Question: I'm getting this error:

With this code:
'''
-(void)lowerGUI {
[mainGUI.layer addAnimation:guiLower forKey:@"transform.translation.y"];
'''
}
I have a UIView which I'm animating up and down to move it out of the way if needed. I've set up my animation in viewDidLoad:
'''
guiLower = [CABasicAnimation animationWithKeyPath:@"transform.translation.y"];
guiLower.timingFunction = [CAMediaTimingFunction functionWithName:kCAMediaTimingFunctionEaseInEaseOut];
guiLower.duration = 1;
guiLower.fromValue = [NSNumber numberWithFloat:320];
guiLower.toValue = [NSNumber numberWithFloat:481];
'''
The code builds and runs fine, but when I click the button to run the animation, the error appears.
Any ideas?
Thank you.
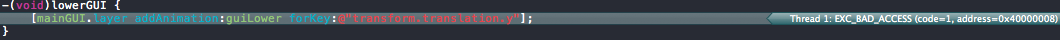
Answer: Chances are that you should hold a reference to your animation:
'''
guiLower = [CABasicAnimation animationWithKeyPath:@"transform.translation.y"];
'''
in an ivar or property of your class and make sure that the object you assign to it is properly retained. Indeed, 'EXC_BAD_ACCESS' is commonly caused by accessing an already deallocated instance of an object.
Example:
in .h file:
'''
@property (nonatomic, retain) CABasicAnimation* guiLower;
'''
in .m file:
'''
@synthesize guiLower;
...
self.guiLower = [CABasicAnimation animationWithKeyPath:@"transform.translation.y"];
...
'''